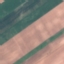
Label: AnnualCrop